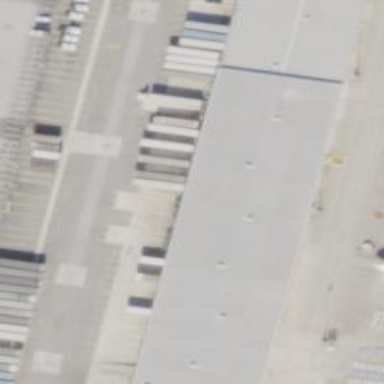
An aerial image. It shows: Hangar building at airport.